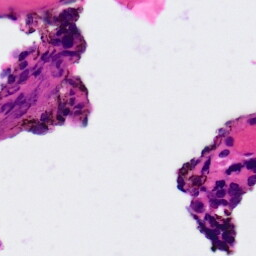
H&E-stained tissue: Ovarian